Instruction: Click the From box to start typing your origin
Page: home
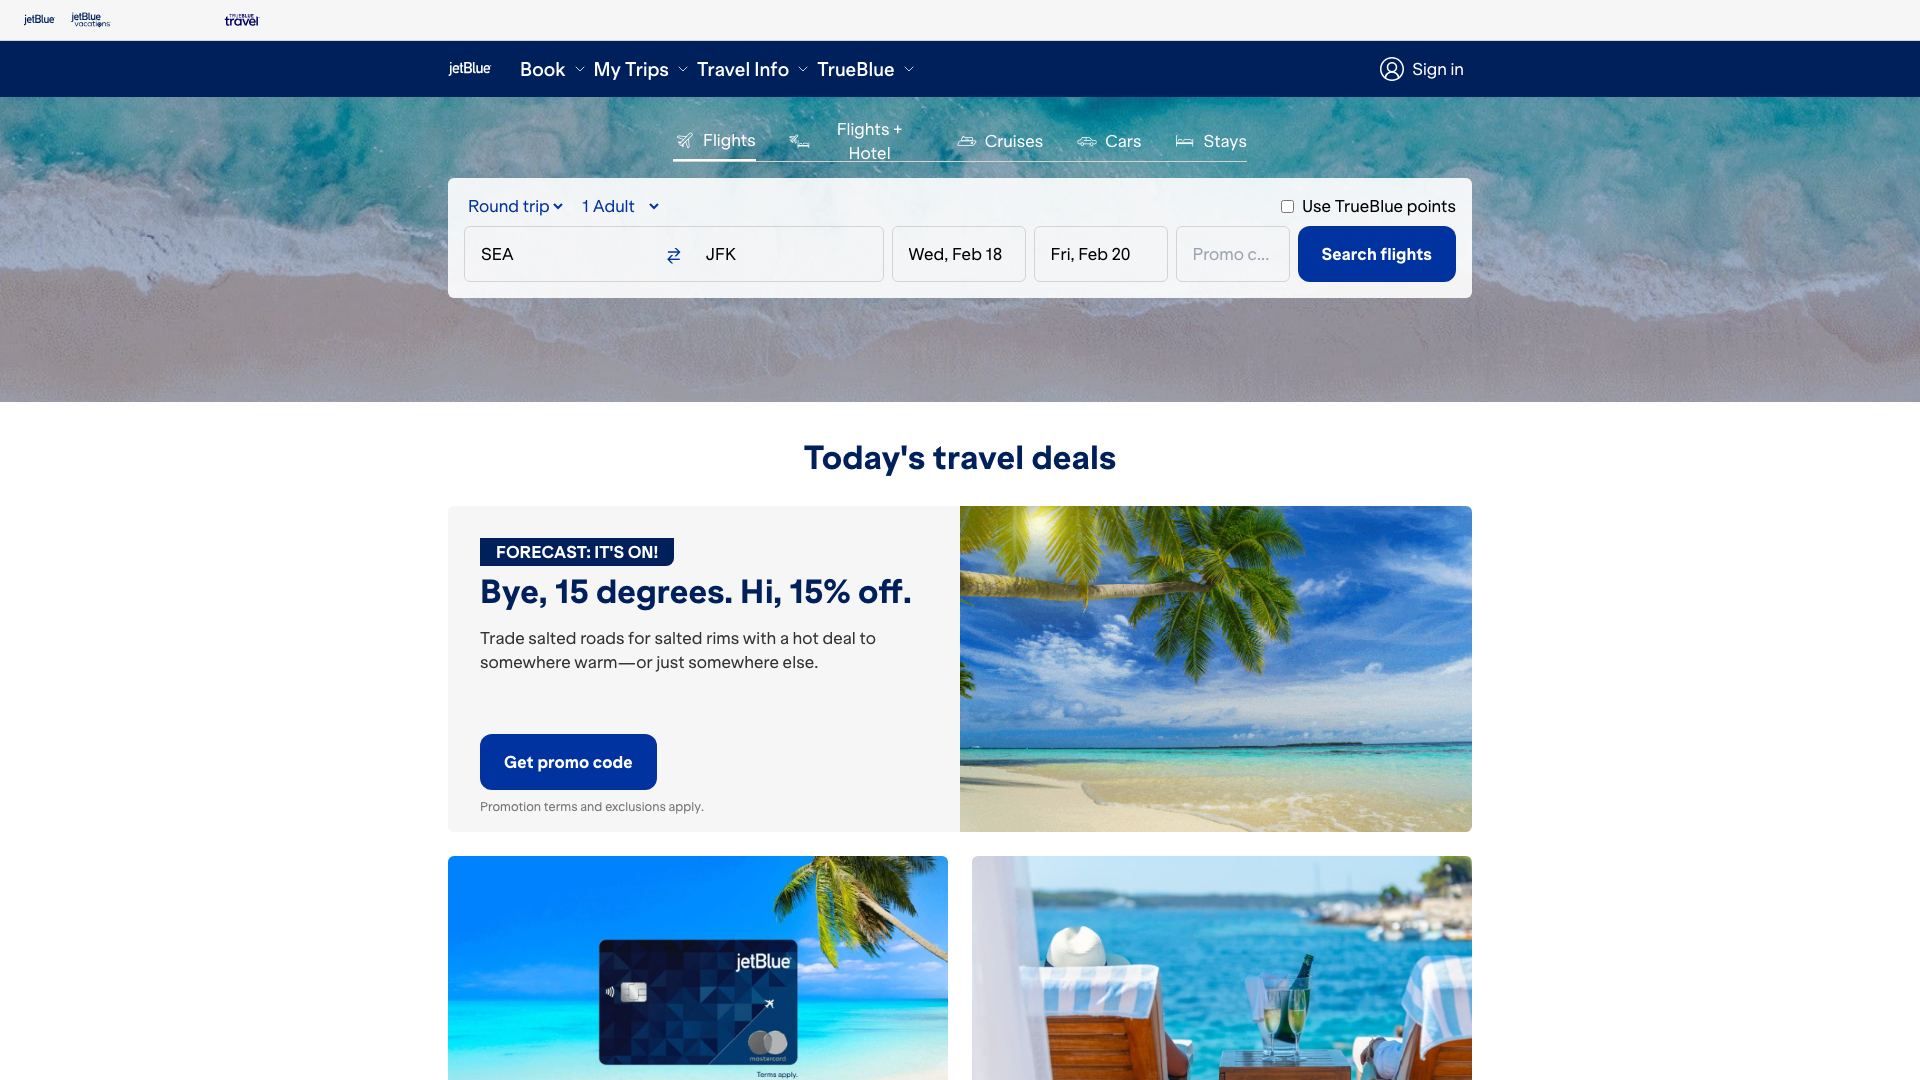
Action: click